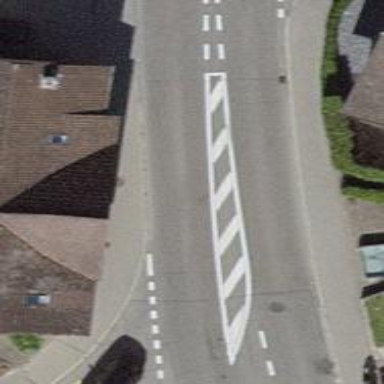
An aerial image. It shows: Primary road with asphalt surface. There is separate sidewalk.